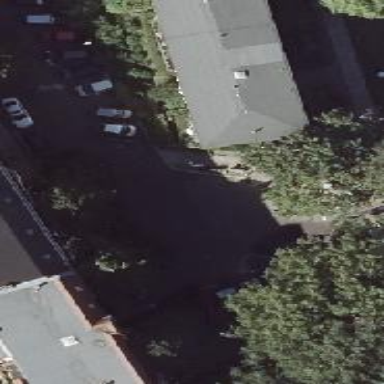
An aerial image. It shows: Residential road with sidewalks on both sides.